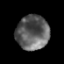
Tissue: prostate
Cell type: T cells
Senescence score: 0.3261
Nuclear area (px): 1105
Mean DAPI intensity: 95.46